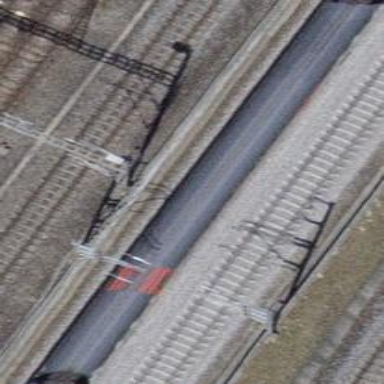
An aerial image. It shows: Single-track railway with electrified contact lines.